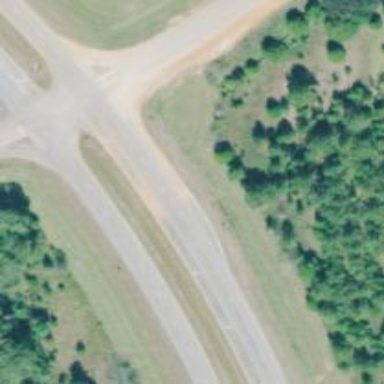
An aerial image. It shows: Expressway with asphalt surface classified as trunk highway.